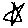
Label: star